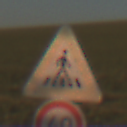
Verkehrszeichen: FussgaengerueberwegLinks
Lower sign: Geschwindigkeit40
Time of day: SunriseSunset
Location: Outdoor (Nature)
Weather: PartlyCloudy
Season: NotSpecified
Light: Natural